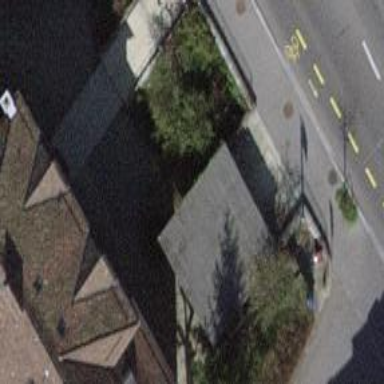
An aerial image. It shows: Garage.